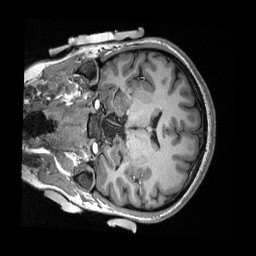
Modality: T1w
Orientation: coronal
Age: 18
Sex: female
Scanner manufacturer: siemens
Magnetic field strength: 3 T
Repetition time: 2.3 s
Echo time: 0.00308 s